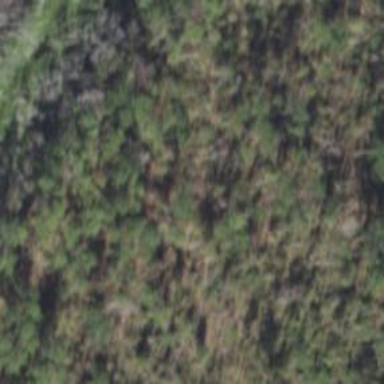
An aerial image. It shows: Needle-leaved woodland.